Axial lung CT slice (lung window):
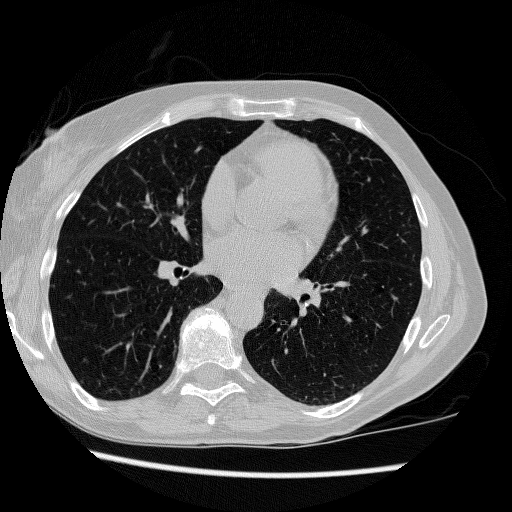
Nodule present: no